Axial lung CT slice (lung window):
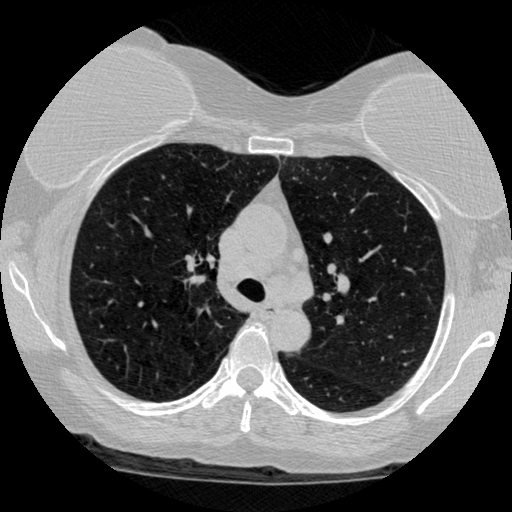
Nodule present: no